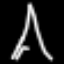
Label: The Eiffel Tower